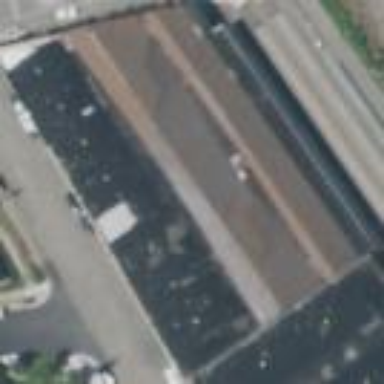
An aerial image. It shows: Commercial building.